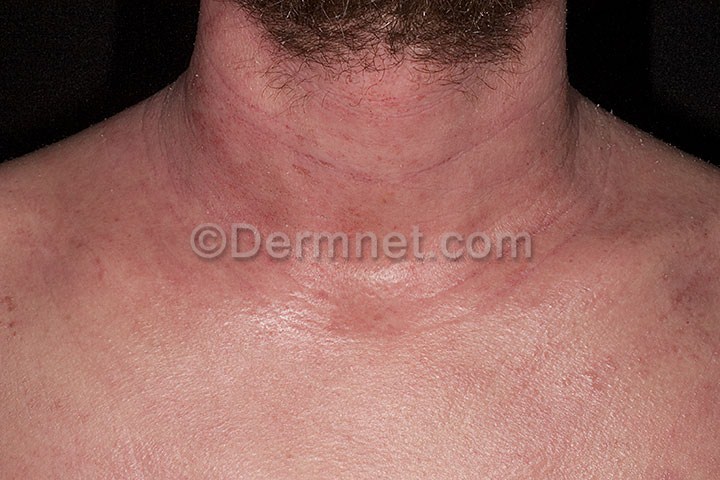
Disease: Atopic Dermatitis Photos